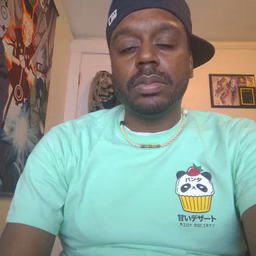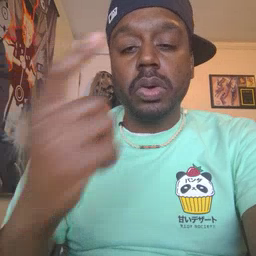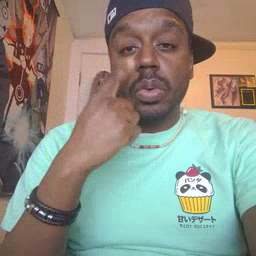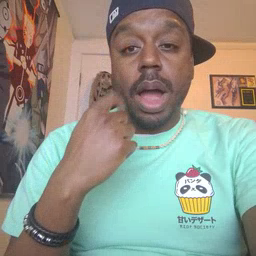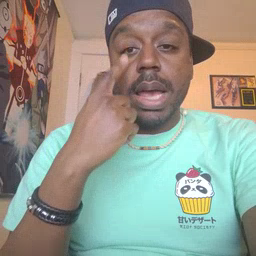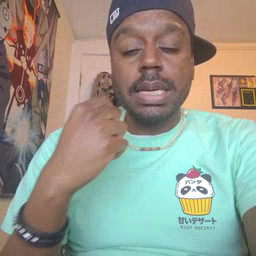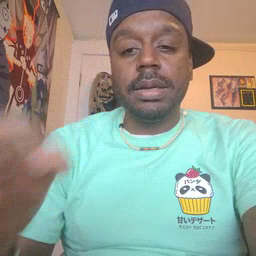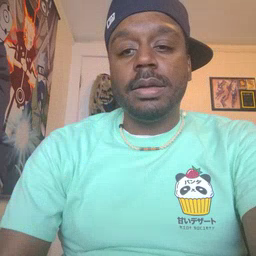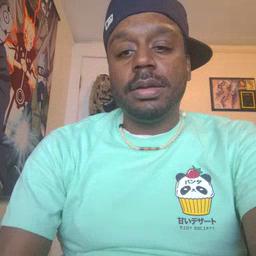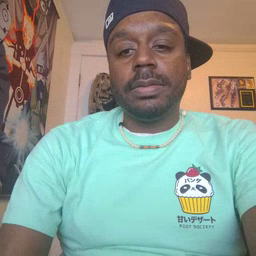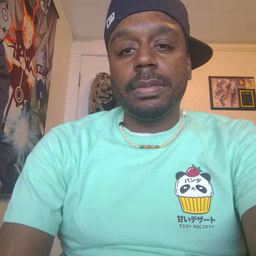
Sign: cry